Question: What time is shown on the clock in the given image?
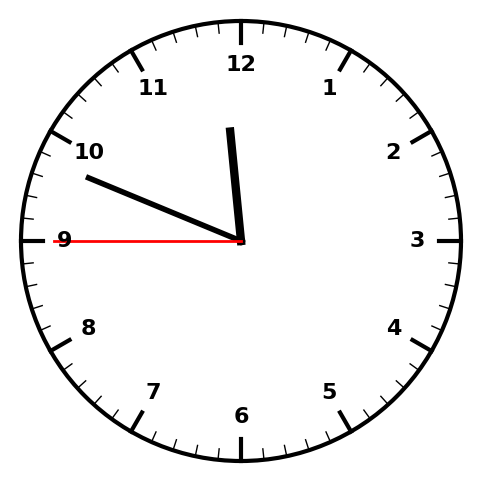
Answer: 11:48:45